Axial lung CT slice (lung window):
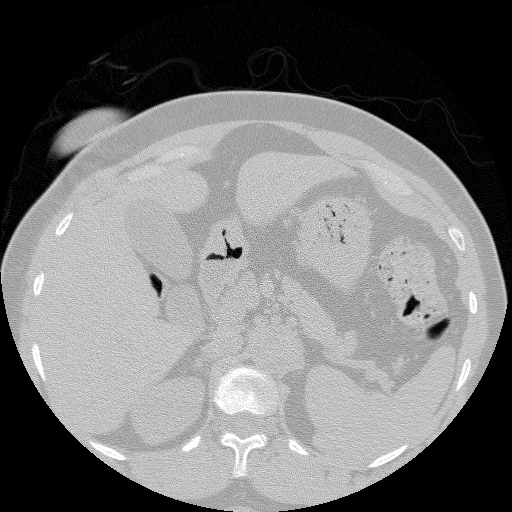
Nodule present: no